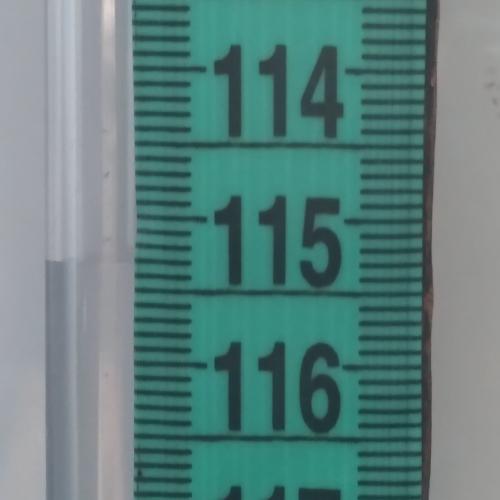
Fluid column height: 115.3 cm